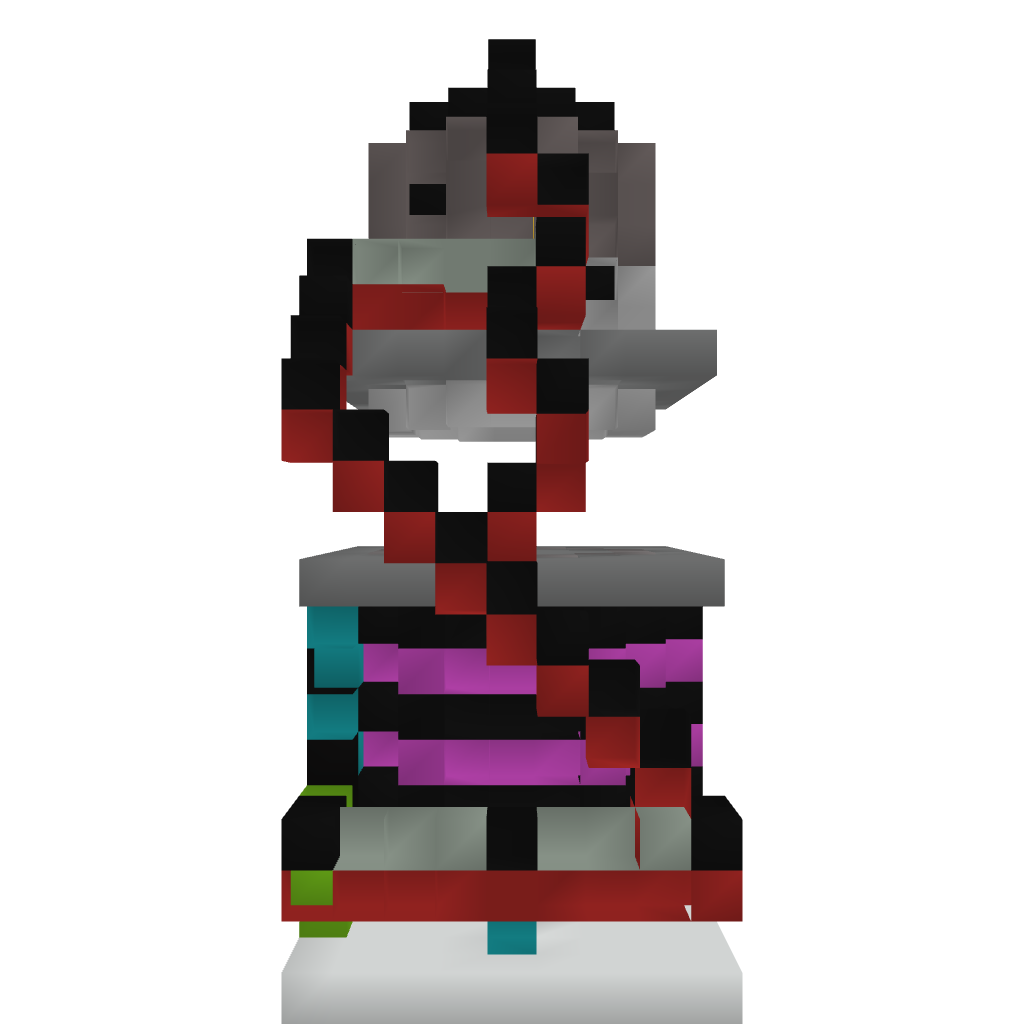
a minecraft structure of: Stargate Ring Transporter